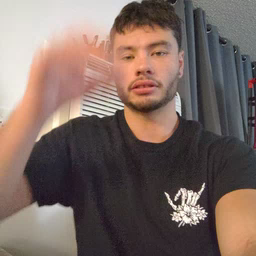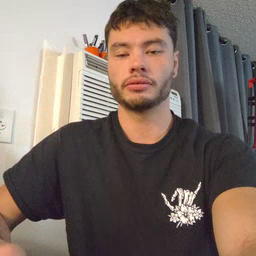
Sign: animal